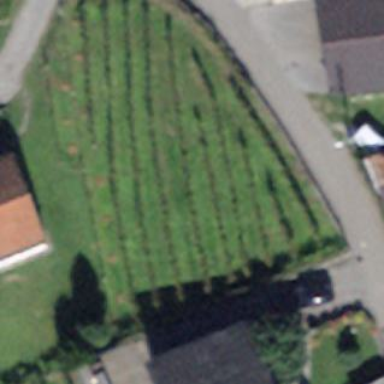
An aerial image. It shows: Vineyard growing grapes.